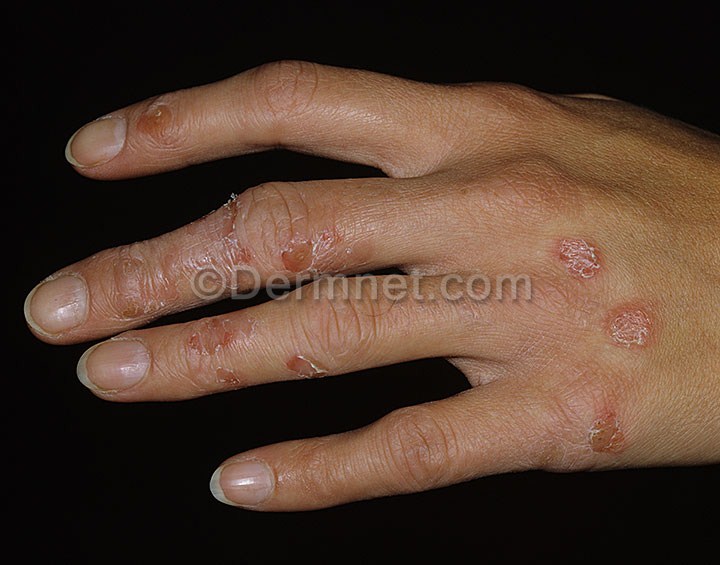
Disease: Cellulitis Impetigo and other Bacterial Infections